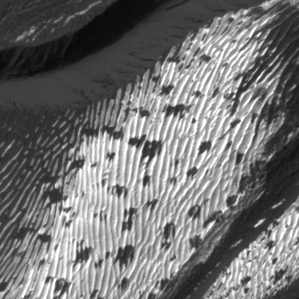
Label: frost